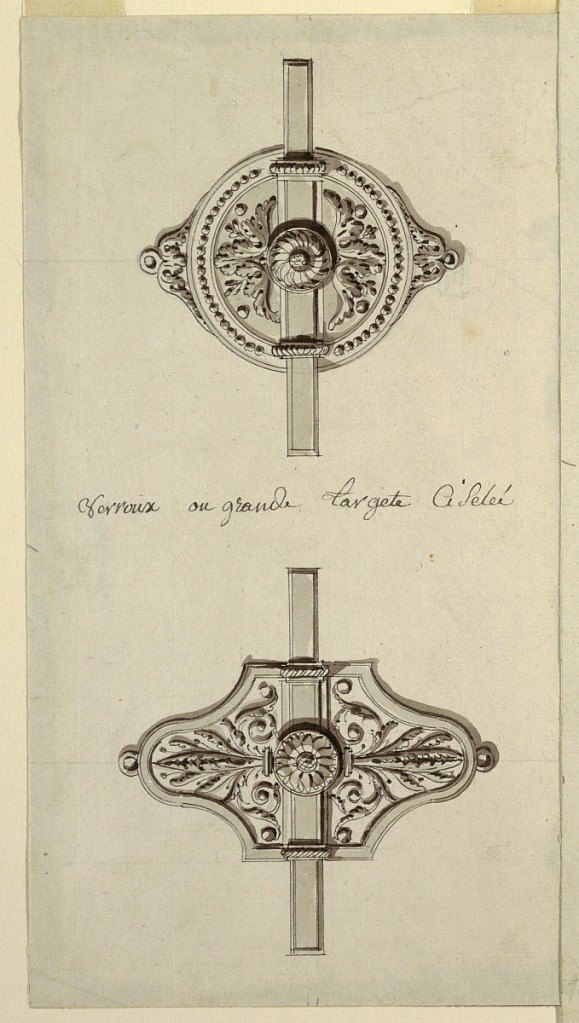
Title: Designs for Bolts
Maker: Richard de Lalonde, French, active 1780–96
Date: ca. 1780
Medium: Pen and ink, brush and ink wash on paper
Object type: Drawing
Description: Upper, one bolt with the fixture in the shape of a rosette surrounded by a row of beads.  Lower, the fixture is ovoidal with leaves in arabesque, with small central rosette.